Question: I'm trying to draw some circles and I was sort of hoping they would intersect with some points, alas...
'''
library(maptools)
library(plotrix)
xy <- matrix(runif(20, min = -100, max = 100), ncol = 2)
distance <- spDistsN1(xy, xy[1, ])
plot(0,0, xlim = c(-100, 100), ylim = c(-100, 100), type = "n")
points(data.frame(xy))
points(xy[1, 1], xy[1, 2], pch = 16)
draw.circle(xy[1, 1], xy[1, 2], radius = distance)
'''
The above code does the following:
- - - -
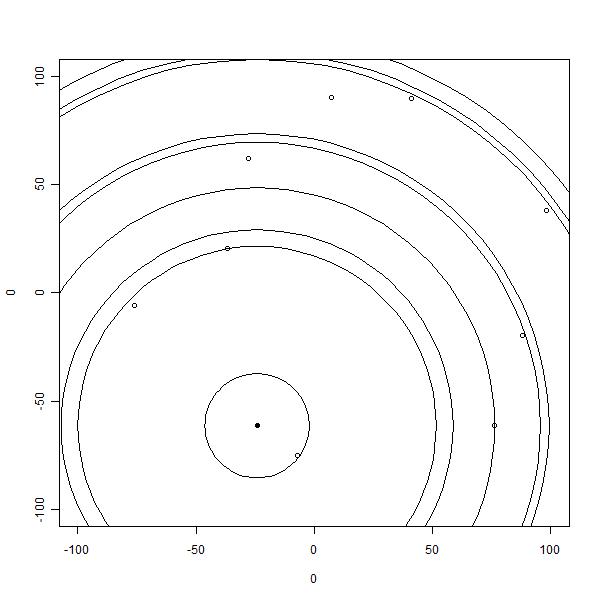
Answer: This is the old aspect ratio problem that comes up from time to time when people are drawing ellipses, circles, etc.
- <URL>
Substituting 'MASS::eqscplot' for 'plot' (: or using 'asp=1': see '?par') appears to solve the problem.